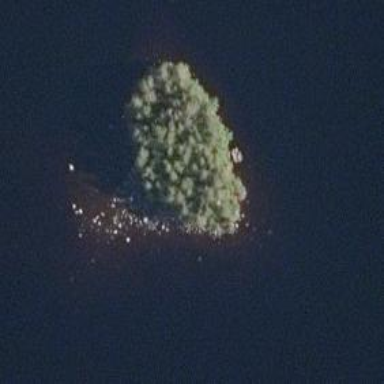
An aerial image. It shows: Islet surrounded by woodland.